Field crop: maize
Growth stage: 2
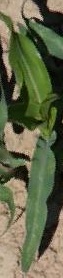
Species: maize